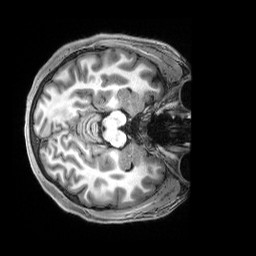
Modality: T1w
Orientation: axial
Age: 20
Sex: female
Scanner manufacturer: siemens
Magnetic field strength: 3 T
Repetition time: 2.5 s
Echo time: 0.00222 s